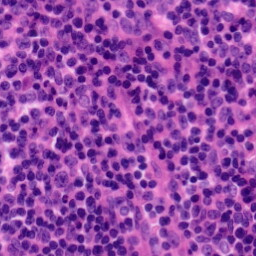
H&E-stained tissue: Tonsil